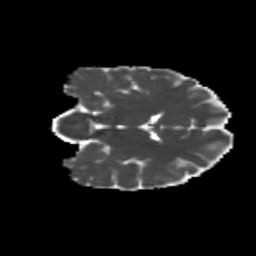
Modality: MD
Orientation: coronal
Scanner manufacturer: siemens
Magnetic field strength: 3 T
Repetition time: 9.2 s
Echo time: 0.084 s